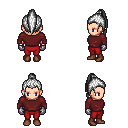
a pixel art fantasy rpg character, female body template, human, light skin, maroon long-sleeve shirt, red pants, white long topknot hairstyle, metal gloves, brown shoes, four views (front, back, left, right), 2x2 character sprite sheet, small pixel art, hard edges, no anti-aliasing